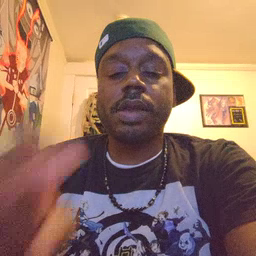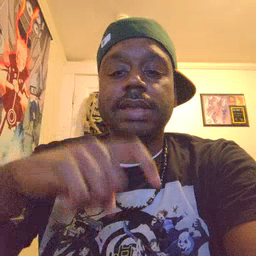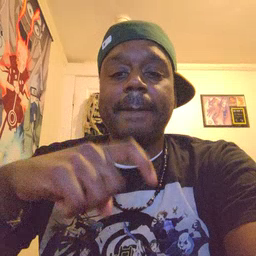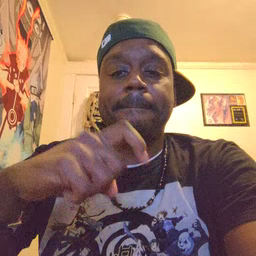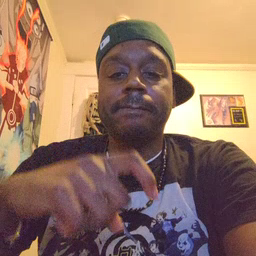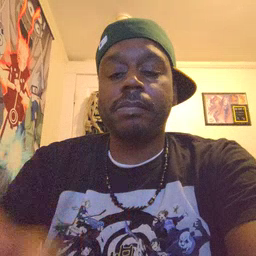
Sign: time